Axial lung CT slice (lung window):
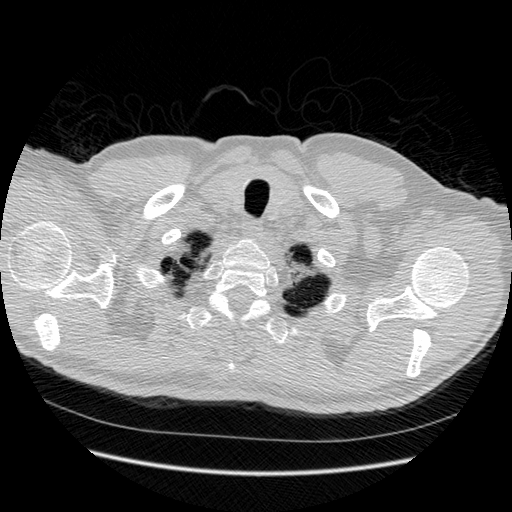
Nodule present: no